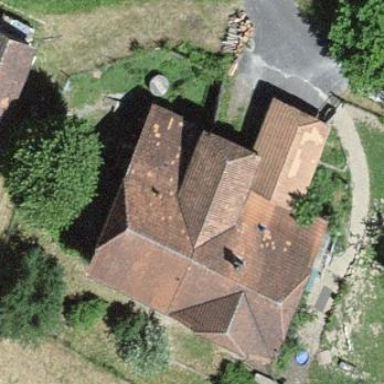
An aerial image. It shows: Farm building.